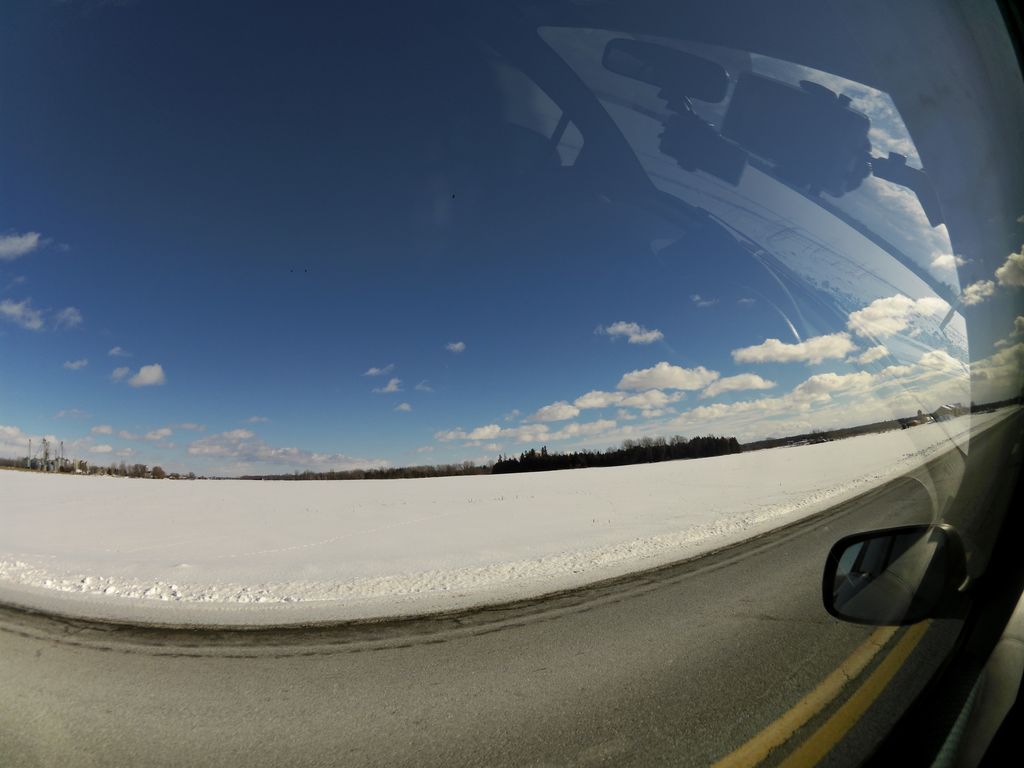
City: ottawa-gatineau